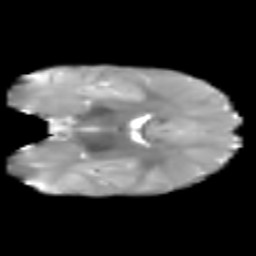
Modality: T2w
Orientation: coronal
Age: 7
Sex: male
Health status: healthy